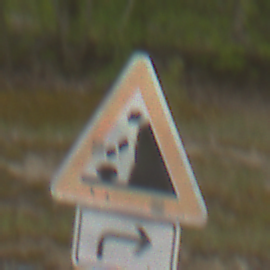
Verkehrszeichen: SteinschlagRechts
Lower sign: RichtungsangabeDurchPfeile5
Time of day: MorningAfternoon
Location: Outdoor (Nature)
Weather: Overcast
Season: NotSpecified
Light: Natural